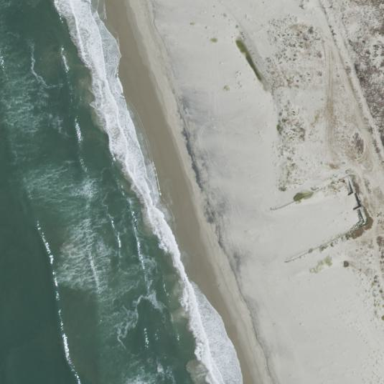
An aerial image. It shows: Scenic beach with natural beauty.